Field crop: maize
Growth stage: 2
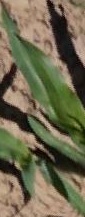
Species: maize